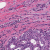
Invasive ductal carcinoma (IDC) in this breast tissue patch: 0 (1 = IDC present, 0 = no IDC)